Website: home-depot
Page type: payment
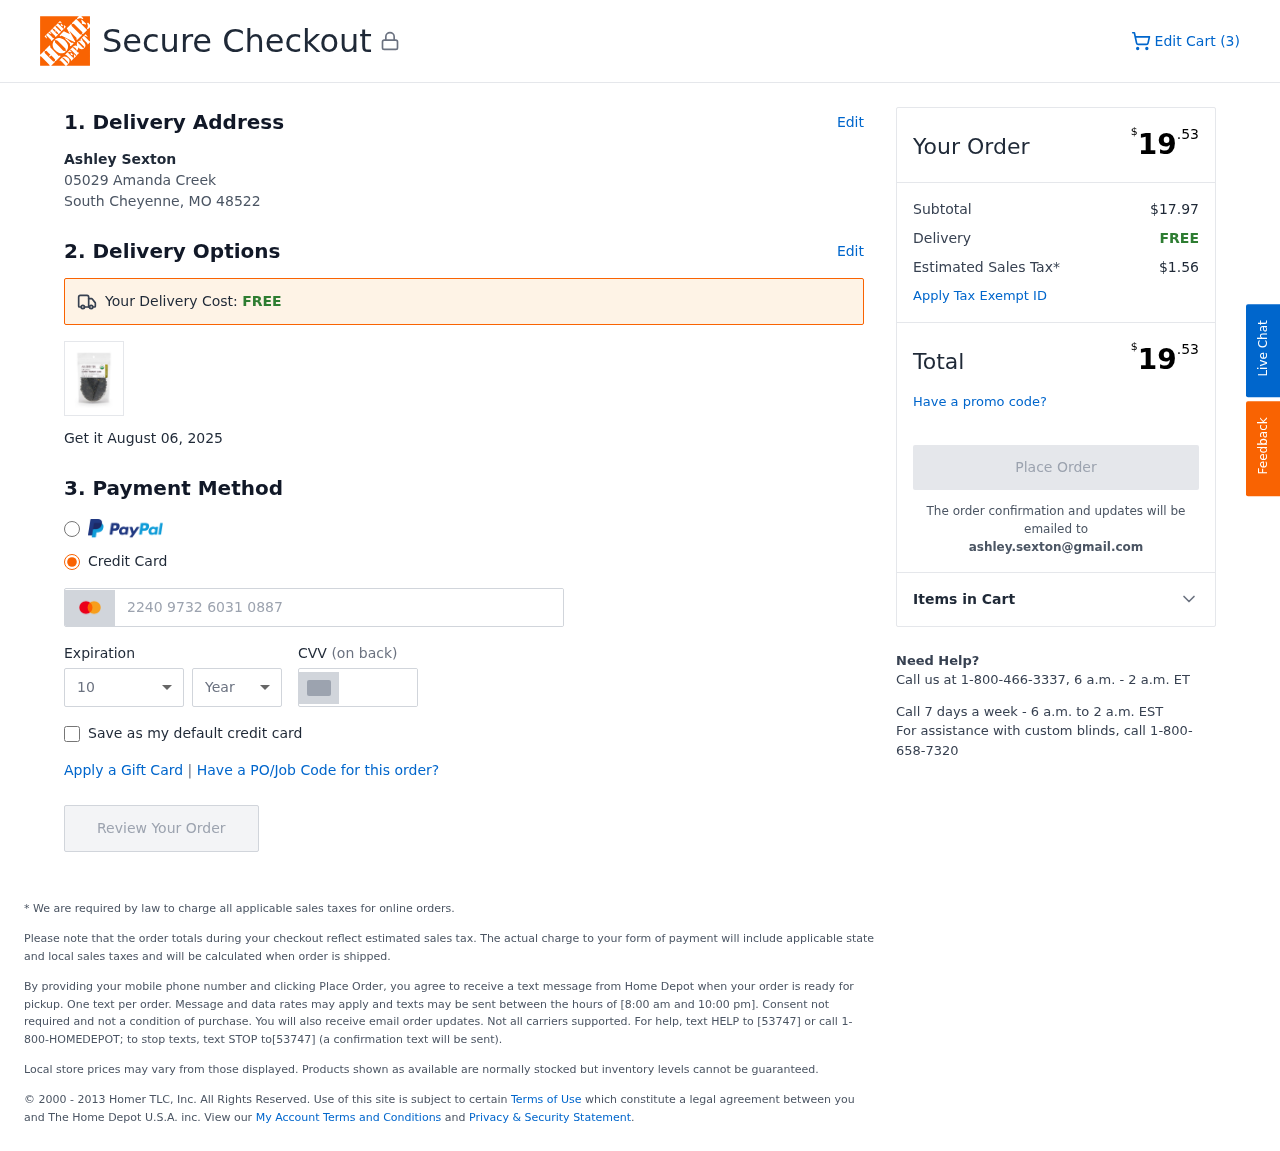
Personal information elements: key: PII_CARD_CVV
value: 870
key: PII_CARD_EXPIRY_MONTH
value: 10
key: PII_CARD_EXPIRY_YEAR
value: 30
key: PII_CARD_NUMBER
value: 2240 9732 6031 0887
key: PII_CITY_STATE_ZIP
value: South Cheyenne, MO 48522
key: PII_EMAIL
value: ashley.sexton@gmail.com
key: PII_FULLNAME
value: Ashley Sexton
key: PII_STREET
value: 05029 Amanda Creek
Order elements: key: ORDER_NUM_ITEMS
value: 3
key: ORDER_DELIVERY_DATE
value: August 06, 2025
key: ORDER_TOTAL
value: $19.53
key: ORDER_SUBTOTAL
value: $17.97
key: ORDER_SHIPPING_COST
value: FREE
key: ORDER_TAX
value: $1.56